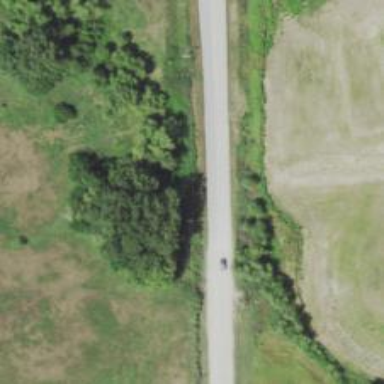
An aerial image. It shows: Secondary road.